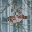
Label: 2